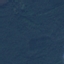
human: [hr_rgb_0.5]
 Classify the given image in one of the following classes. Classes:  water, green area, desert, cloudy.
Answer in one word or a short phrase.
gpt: green area